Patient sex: M
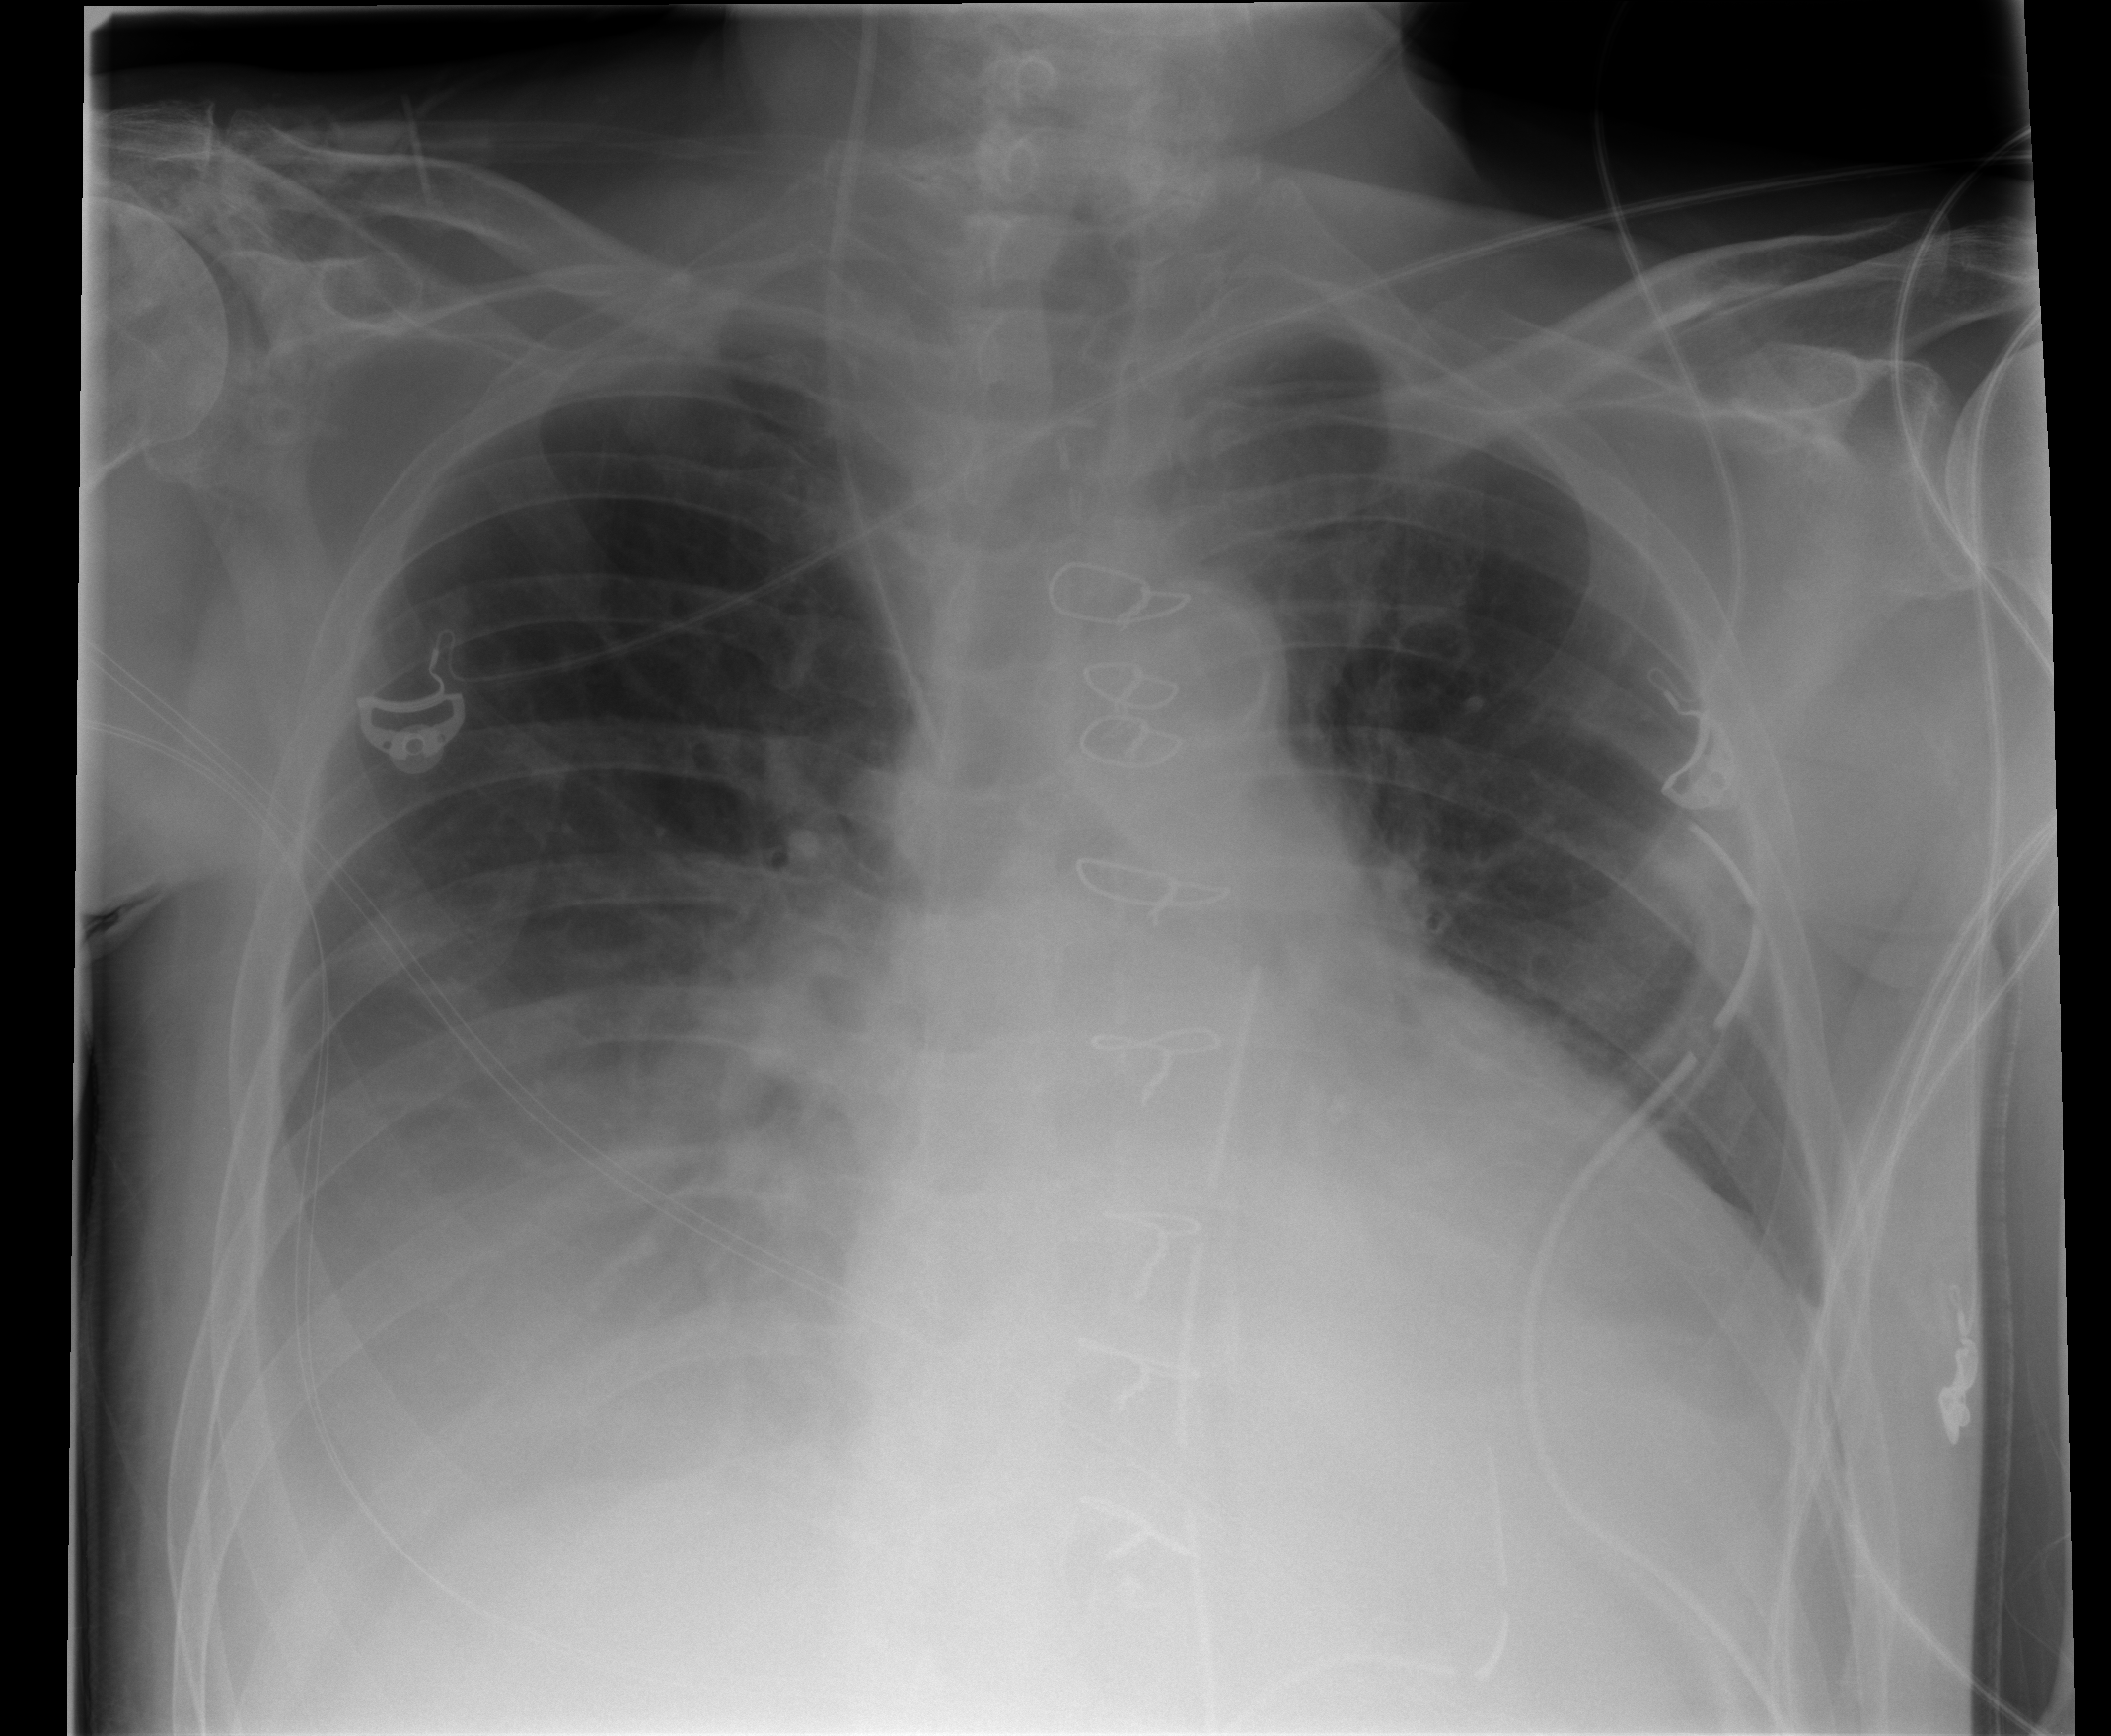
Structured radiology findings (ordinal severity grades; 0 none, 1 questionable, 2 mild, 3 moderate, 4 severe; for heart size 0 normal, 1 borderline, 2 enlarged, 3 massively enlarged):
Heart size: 1
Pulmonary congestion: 0
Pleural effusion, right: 2
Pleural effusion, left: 2
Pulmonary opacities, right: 0
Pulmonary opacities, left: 0
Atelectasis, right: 2
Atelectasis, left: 2